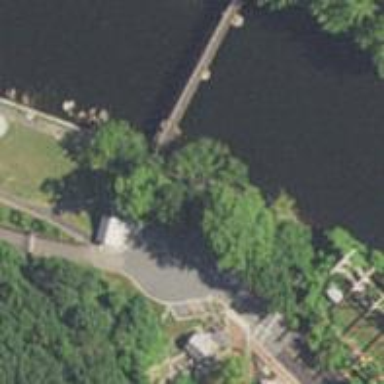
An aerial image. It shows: Path on bridge.